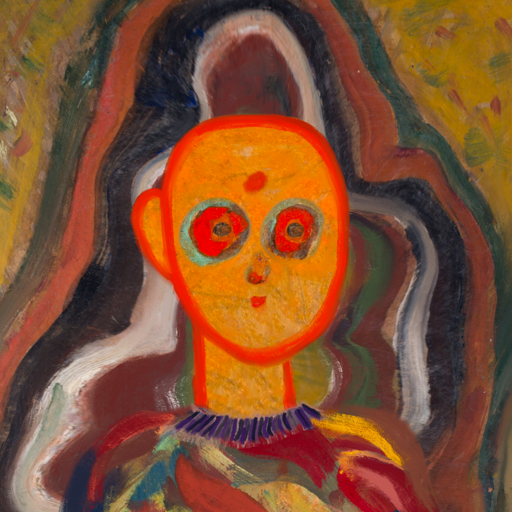
Background: AfterRaid, Head And Neck Front: Sisters, Face Front: Sisters, Bust: Mother_And_Son_Son, Hair Front: Blank, Head Accessory: Blank, Second Necklace: Blank, Necklace: HillGirl, Baby: Blank